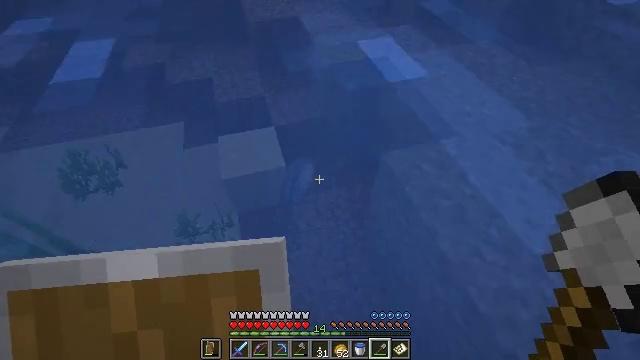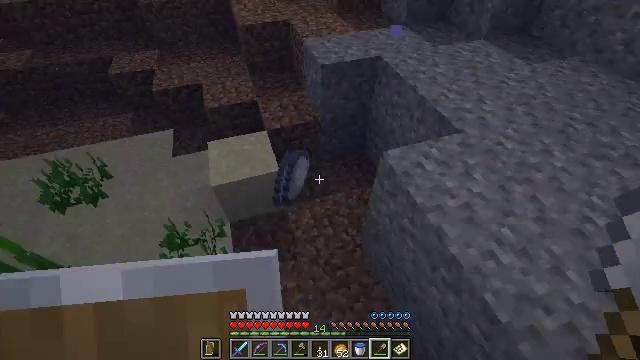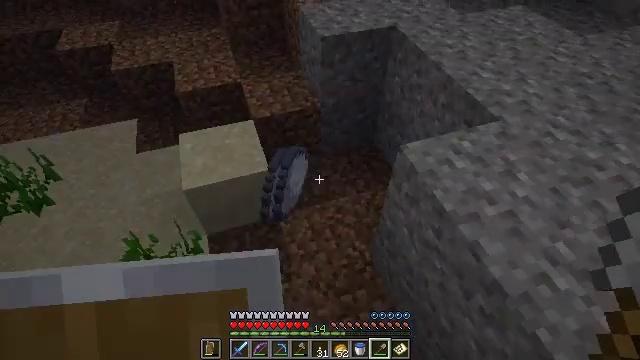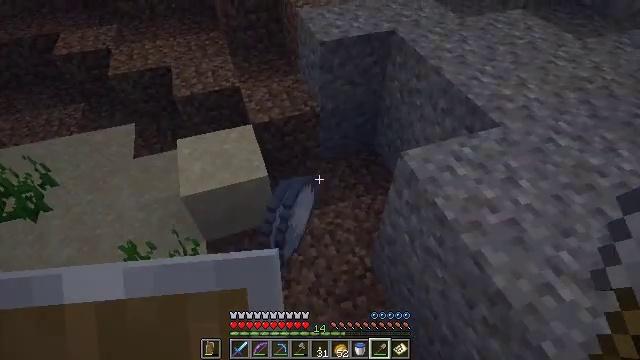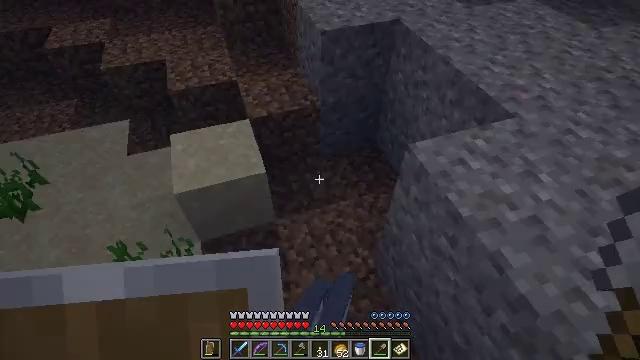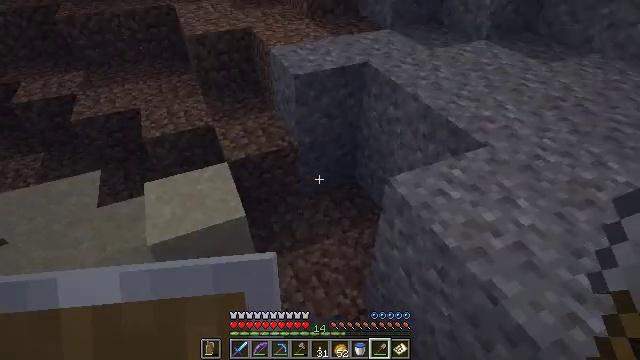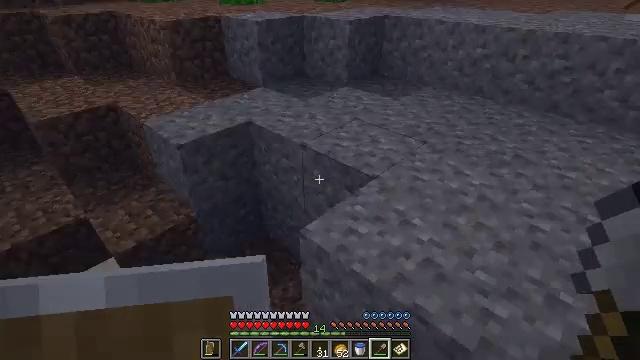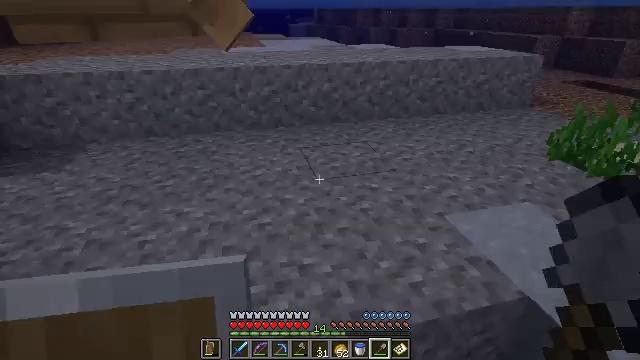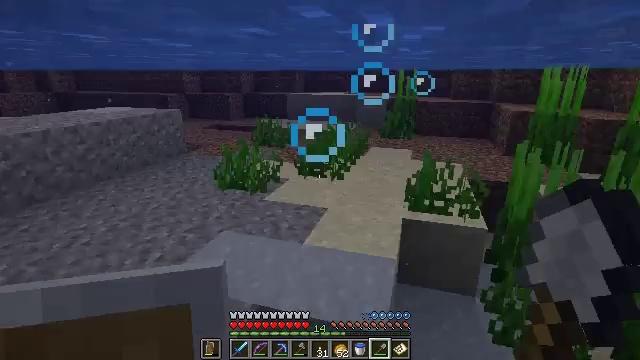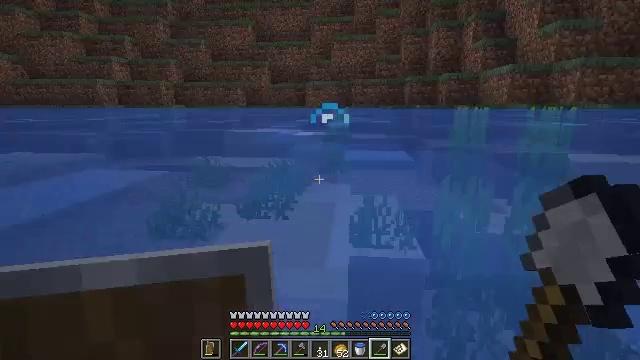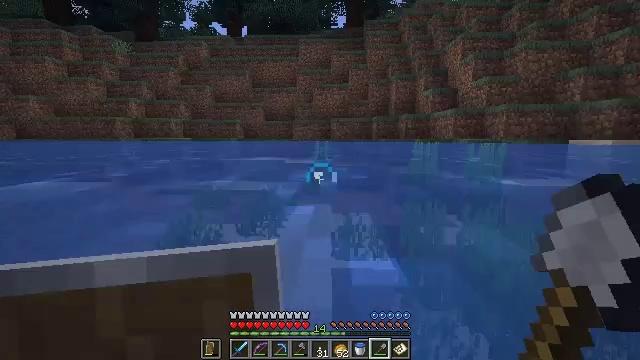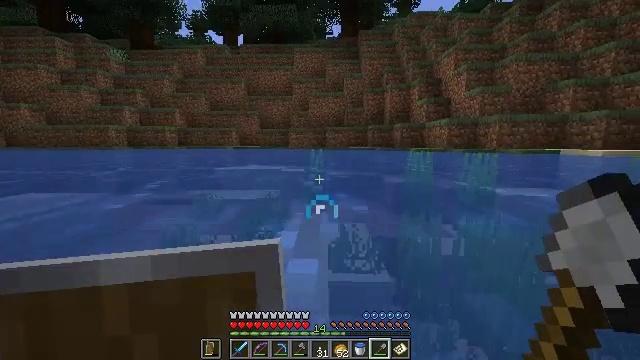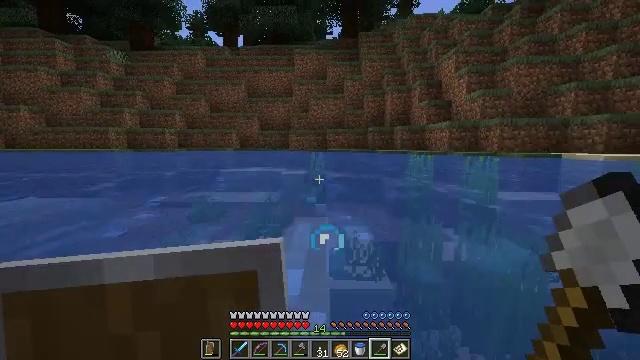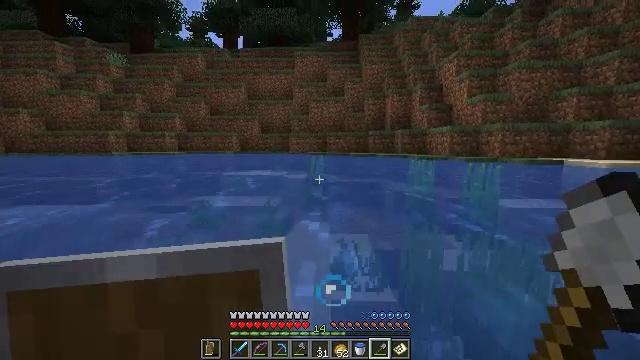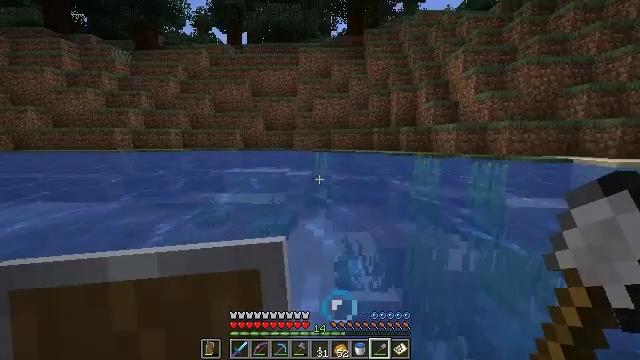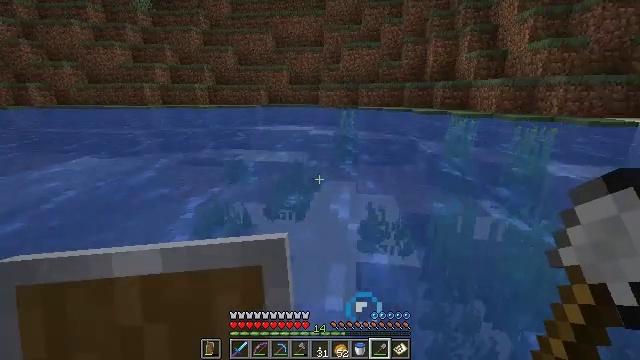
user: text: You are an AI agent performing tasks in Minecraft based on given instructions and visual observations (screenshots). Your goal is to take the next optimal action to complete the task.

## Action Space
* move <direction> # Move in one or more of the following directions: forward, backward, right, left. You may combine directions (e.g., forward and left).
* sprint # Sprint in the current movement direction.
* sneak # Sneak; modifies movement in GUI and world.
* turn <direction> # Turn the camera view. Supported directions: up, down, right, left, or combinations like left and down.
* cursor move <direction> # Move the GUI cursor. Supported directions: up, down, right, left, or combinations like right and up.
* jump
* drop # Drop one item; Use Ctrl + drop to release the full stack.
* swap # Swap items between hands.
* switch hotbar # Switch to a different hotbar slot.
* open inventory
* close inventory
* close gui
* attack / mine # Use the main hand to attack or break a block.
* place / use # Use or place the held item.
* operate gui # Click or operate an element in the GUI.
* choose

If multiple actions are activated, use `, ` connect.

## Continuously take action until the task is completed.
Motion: motion action
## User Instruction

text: Gather clay blocks.
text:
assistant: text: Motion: move forward, turn right and up
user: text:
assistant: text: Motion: move forward
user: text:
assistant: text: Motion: move forward
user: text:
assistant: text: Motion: move forward
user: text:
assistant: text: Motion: move forward, turn right and up, jump
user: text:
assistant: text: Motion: move forward, turn right and up, jump
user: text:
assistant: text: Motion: move forward, turn right and up, jump
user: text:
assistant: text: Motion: move forward, turn right and up, jump
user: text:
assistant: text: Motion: move forward, turn right and up, jump
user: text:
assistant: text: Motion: move forward, turn right and up, jump
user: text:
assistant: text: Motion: move forward, turn right and up, jump
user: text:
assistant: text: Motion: move forward, jump
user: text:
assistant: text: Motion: move forward, jump
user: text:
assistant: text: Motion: move forward
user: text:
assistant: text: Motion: move forward, turn left and down
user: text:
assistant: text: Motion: move forward, turn left and down
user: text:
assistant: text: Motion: move forward, turn left and down
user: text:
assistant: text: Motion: move forward, turn left and down
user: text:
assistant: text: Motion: move forward, turn down
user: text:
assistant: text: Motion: move forward
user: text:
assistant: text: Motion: move forward
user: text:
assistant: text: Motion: move forward and move left
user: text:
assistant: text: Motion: move forward and move left
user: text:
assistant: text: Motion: move forward and move left
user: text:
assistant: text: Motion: move forward and move left, turn right
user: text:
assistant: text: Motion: move forward, turn right
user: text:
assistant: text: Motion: move forward, turn right, jump
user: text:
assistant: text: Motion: move forward, turn up, jump
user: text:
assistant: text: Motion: move forward, jump
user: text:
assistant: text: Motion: move forward